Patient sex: M
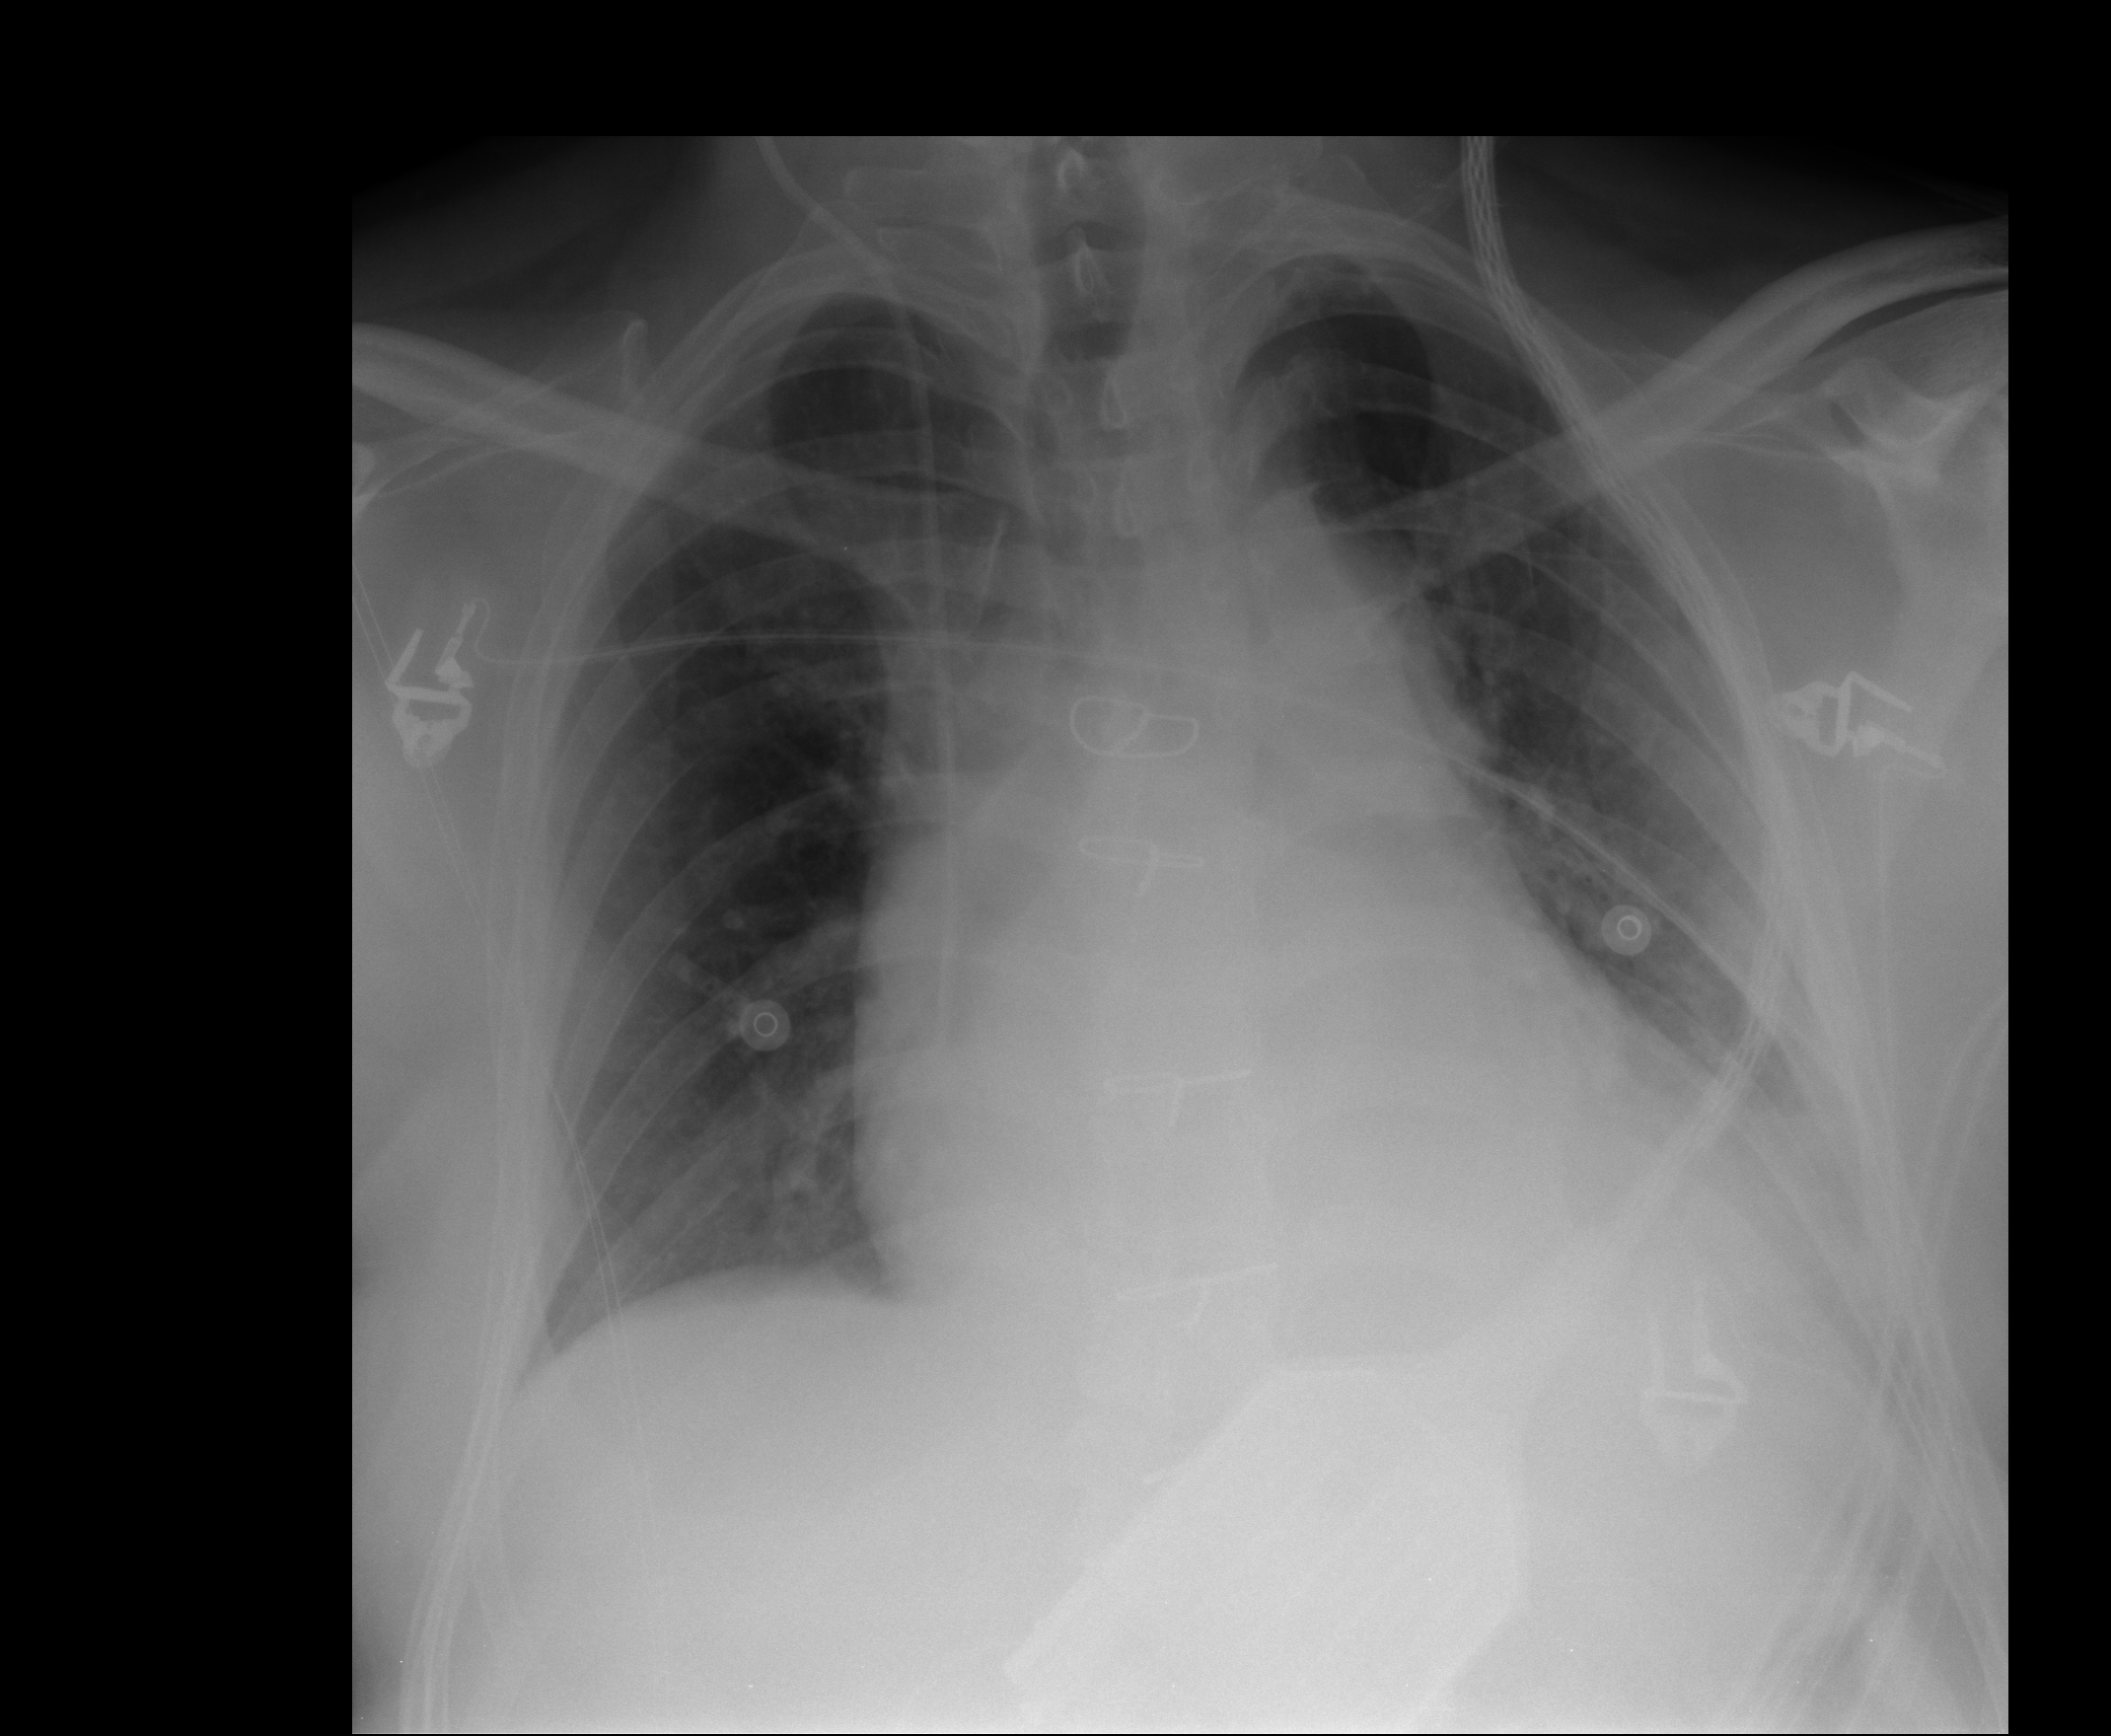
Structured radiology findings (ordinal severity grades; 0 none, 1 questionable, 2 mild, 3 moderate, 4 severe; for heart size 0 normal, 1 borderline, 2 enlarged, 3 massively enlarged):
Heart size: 3
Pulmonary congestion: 1
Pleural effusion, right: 0
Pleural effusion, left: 2
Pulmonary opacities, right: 0
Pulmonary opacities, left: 0
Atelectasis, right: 1
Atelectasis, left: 1